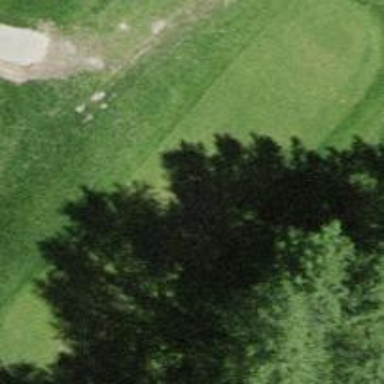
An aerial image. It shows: Golf tee.